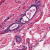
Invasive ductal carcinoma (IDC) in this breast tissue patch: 0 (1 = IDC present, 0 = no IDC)